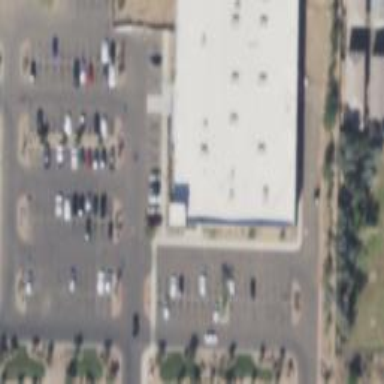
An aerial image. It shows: Fitness center building.